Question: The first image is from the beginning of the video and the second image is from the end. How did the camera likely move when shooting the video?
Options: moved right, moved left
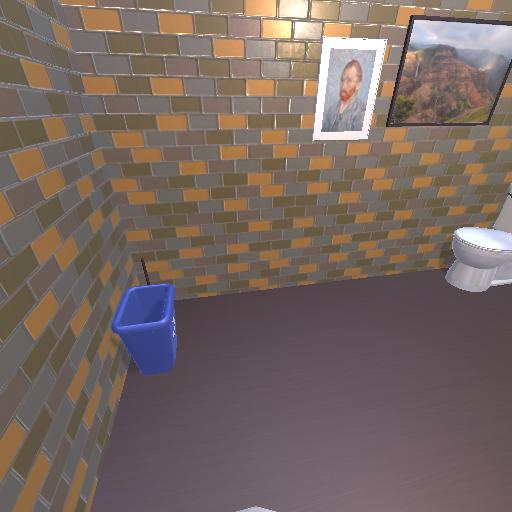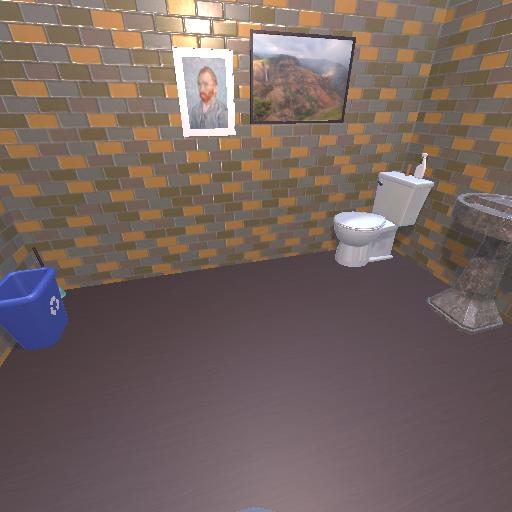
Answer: moved right